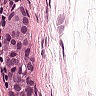
Metastatic tissue present: yes